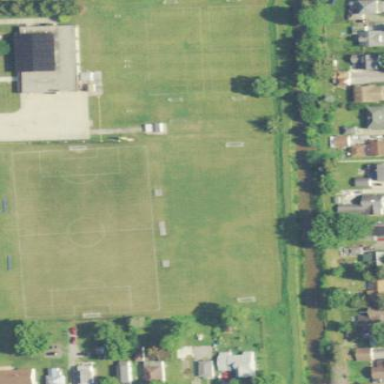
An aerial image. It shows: Soccer pitch designated for leisure and sports activities.